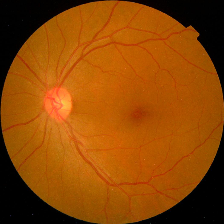
Diabetic retinopathy grade: No DR